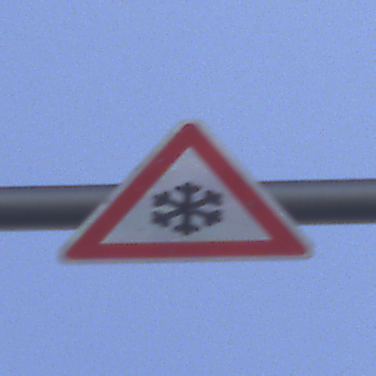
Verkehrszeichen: SchneeOderEisglaette
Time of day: Midday
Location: Roofed (Underpass)
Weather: Clear
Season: NotSpecified
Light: Natural